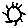
Label: sun